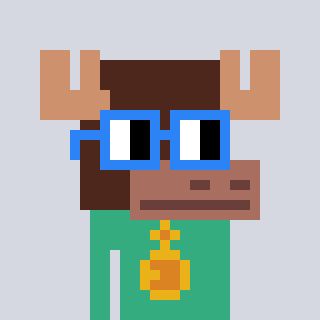
a pixel art character with square blue glasses, a moose-shaped head and a teal-colored body on a cool background